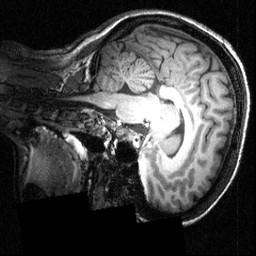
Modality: T1w
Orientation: sagittal
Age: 23
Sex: female
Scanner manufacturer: siemens
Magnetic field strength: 3.951 T
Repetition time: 1.5 s
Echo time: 0.00335 s